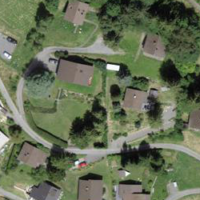
EUNIS habitat code: 55
Species observed at this site:
Fagus sylvatica